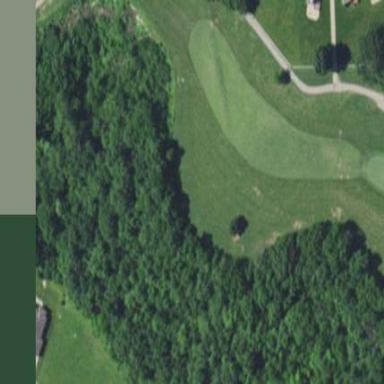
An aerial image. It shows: Grassy area designated as golf fairway.